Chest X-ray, PA view. Patient: 35 years old, sex M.
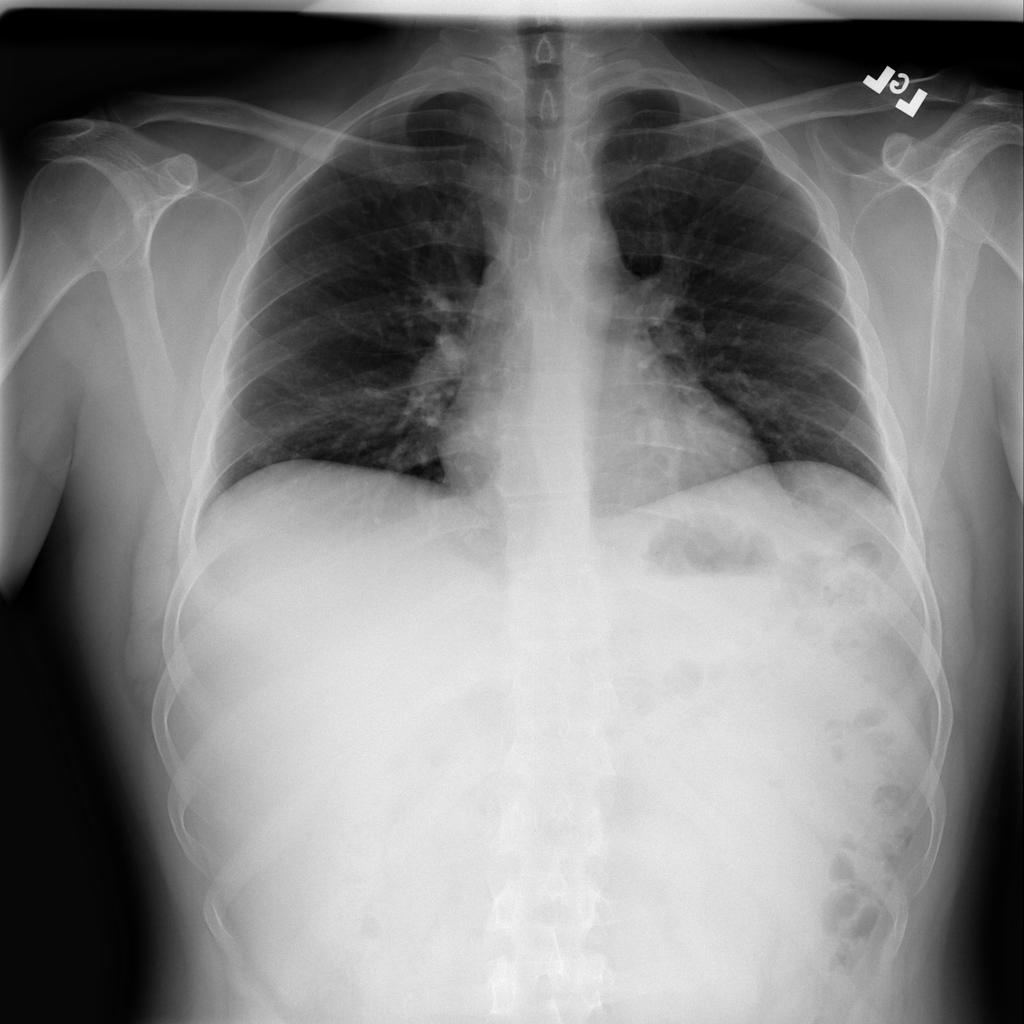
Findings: No Finding